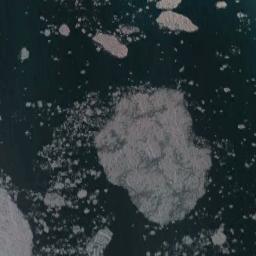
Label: sea_ice